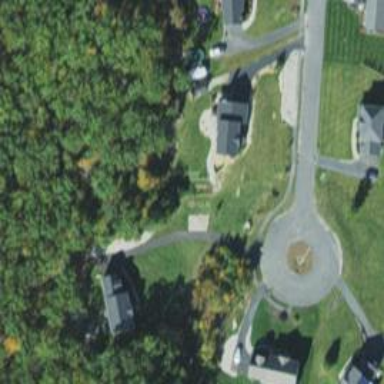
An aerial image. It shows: Driveway leading to service road.